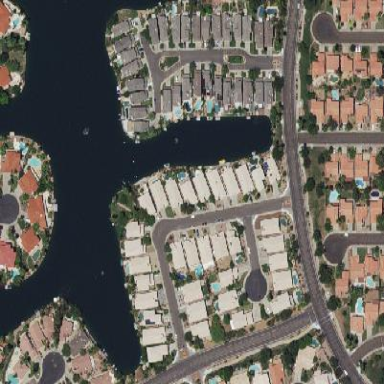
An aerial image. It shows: Residential area consisting of townhomes.